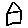
Label: house